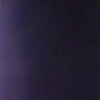
Label: space